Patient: sex M, age 78
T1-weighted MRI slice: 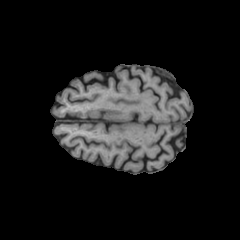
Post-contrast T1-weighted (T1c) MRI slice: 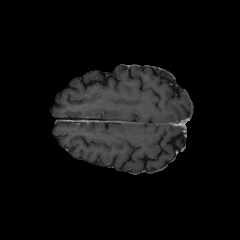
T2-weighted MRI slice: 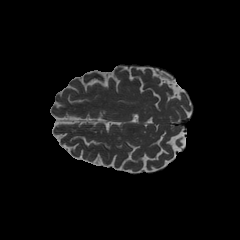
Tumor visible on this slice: no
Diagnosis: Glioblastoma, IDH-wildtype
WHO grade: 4